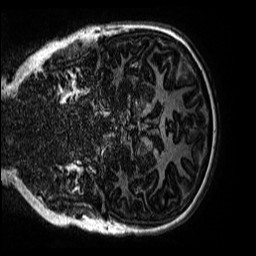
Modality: MP2RAGE
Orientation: coronal
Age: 13
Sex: female
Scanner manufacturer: siemens
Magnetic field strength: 3 T
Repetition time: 4 s
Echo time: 0.00299 s